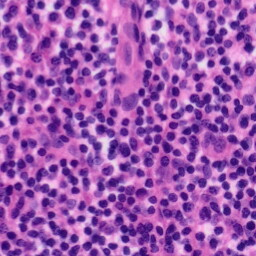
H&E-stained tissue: Tonsil